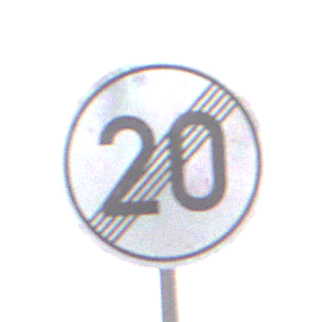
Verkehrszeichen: EndeGeschwindigkeit20
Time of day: MorningAfternoon
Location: Outdoor (Nature)
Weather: PartlyCloudy
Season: NotSpecified
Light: Natural